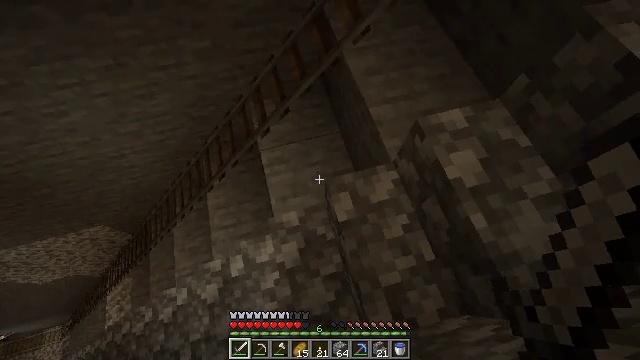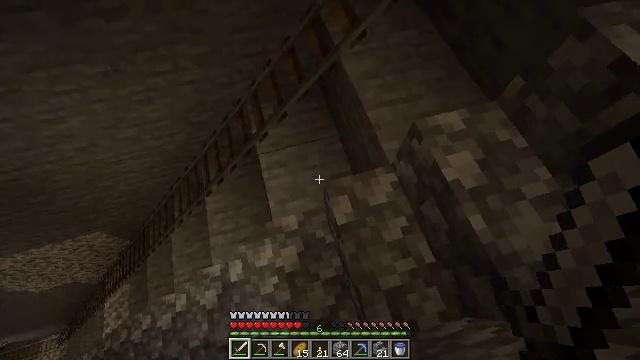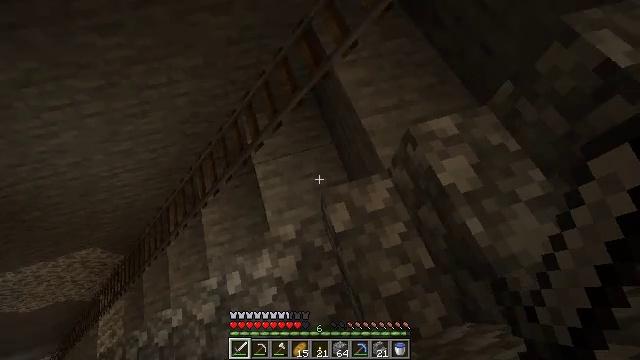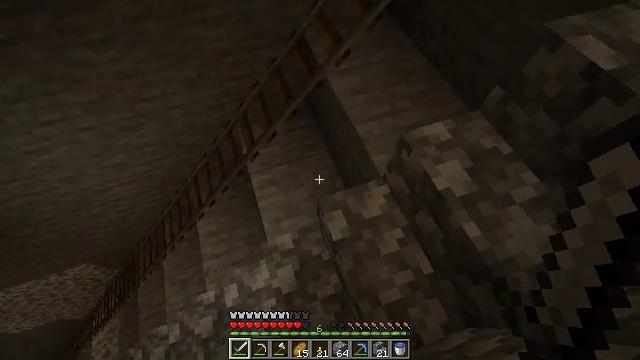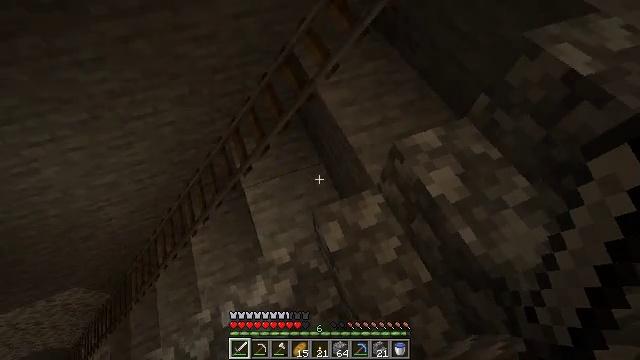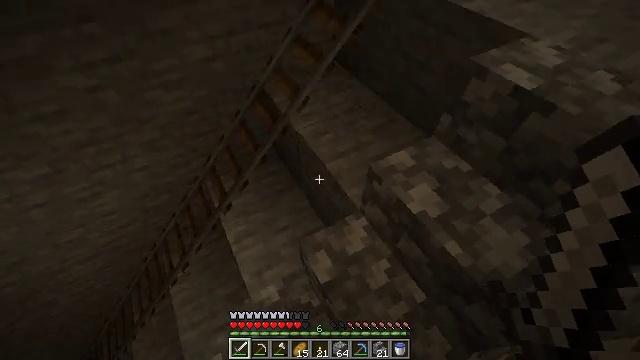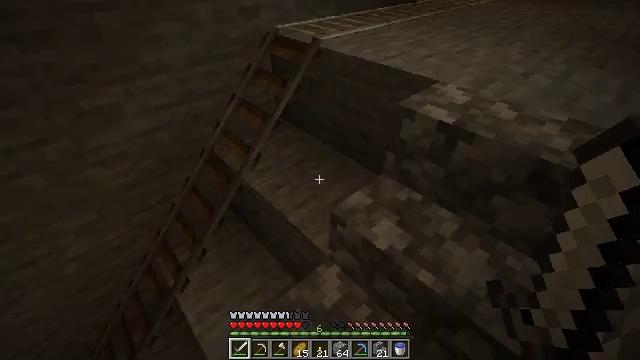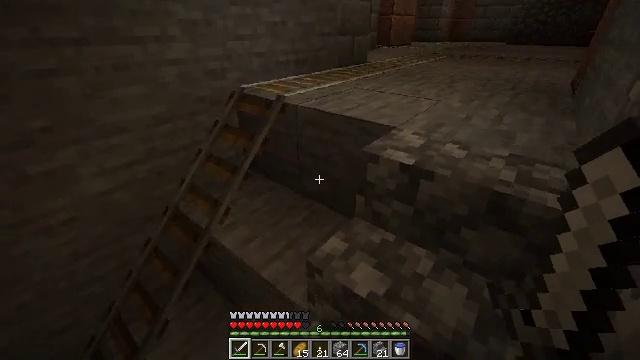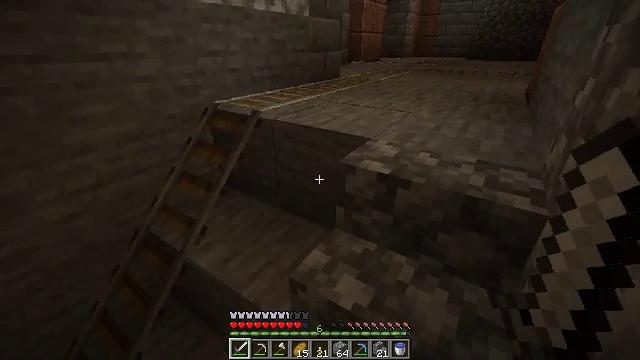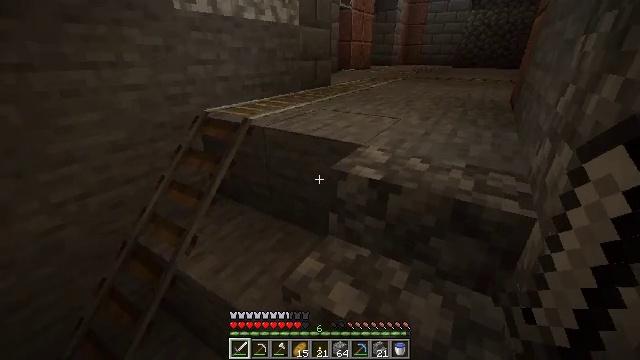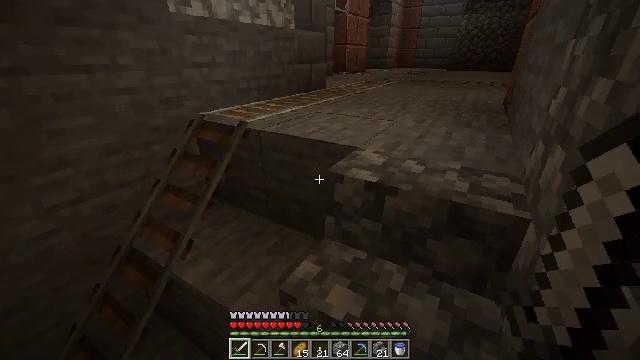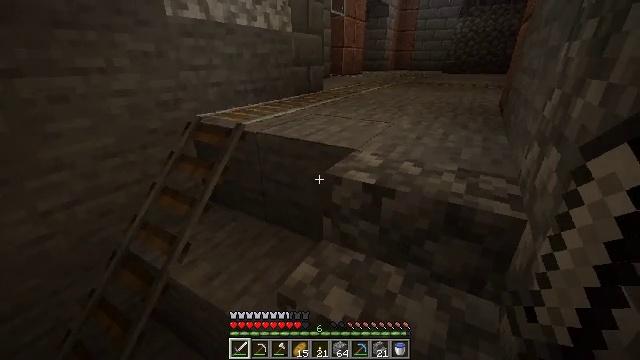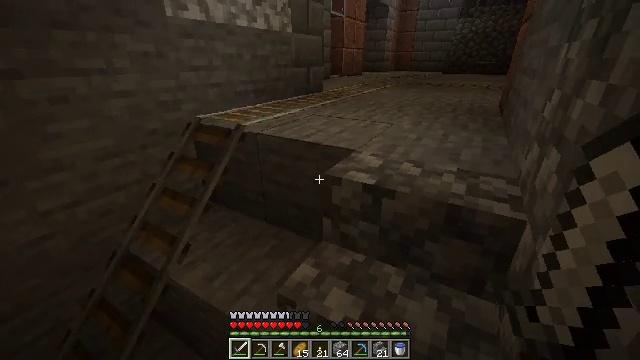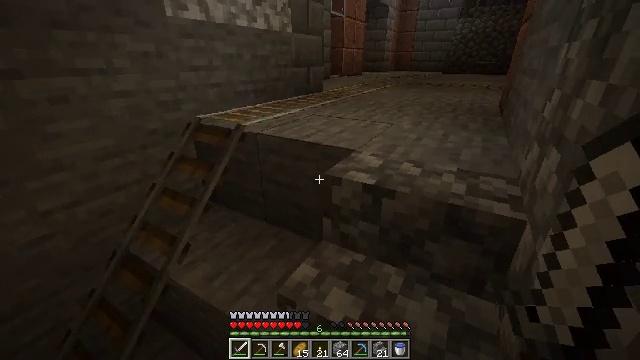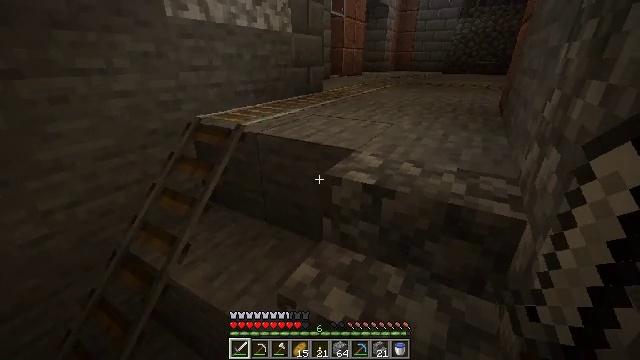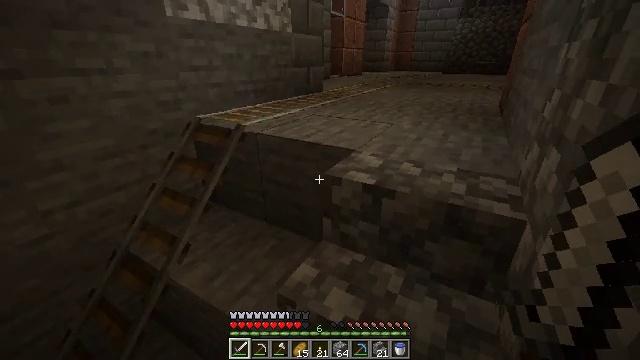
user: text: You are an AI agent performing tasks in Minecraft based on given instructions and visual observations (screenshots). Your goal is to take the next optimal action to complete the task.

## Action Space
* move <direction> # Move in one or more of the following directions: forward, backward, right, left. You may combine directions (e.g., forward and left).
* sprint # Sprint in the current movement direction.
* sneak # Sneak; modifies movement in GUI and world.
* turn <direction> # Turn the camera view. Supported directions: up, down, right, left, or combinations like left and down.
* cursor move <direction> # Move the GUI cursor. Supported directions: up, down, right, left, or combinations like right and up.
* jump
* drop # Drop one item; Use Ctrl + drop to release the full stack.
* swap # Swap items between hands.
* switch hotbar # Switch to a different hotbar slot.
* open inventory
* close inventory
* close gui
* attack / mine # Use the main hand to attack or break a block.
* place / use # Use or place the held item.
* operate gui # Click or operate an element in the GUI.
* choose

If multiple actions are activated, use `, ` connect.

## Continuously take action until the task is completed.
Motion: motion action
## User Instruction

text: Collect stone from the mine.
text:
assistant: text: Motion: no_op
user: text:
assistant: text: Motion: turn right and up
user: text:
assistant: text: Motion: turn right and up
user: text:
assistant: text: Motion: turn right and up
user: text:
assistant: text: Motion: turn right and up
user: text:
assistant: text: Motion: turn right and up
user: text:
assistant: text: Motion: turn right and up
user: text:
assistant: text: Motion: turn right and up
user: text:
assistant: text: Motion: turn right and up
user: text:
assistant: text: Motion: no_op
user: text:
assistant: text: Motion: no_op
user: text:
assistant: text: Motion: no_op
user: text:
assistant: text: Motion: no_op
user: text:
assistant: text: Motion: no_op
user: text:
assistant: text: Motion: no_op
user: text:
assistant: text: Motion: no_op
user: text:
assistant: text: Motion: move back, turn left and down
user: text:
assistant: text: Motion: move back, turn left and down
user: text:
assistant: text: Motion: move back, turn left and down
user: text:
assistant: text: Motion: move back
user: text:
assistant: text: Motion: no_op
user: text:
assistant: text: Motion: no_op
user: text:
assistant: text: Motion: no_op
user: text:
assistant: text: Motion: no_op
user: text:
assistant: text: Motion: no_op
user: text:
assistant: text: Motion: no_op
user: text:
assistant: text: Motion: turn up
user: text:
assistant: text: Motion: turn up
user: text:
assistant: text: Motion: no_op
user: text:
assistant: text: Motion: no_op